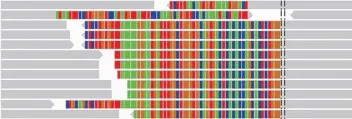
Next-generation sequencing analysis showed VOPP1-EGFR fusion mutations by repeat liquid biopsy of pericardial effusion and blood samples. A schematic map of the VOPP1-EGFR fusion protein domain structure *indicates that termination codons cannot encode any amino acids.
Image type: pathology (immunostaining)